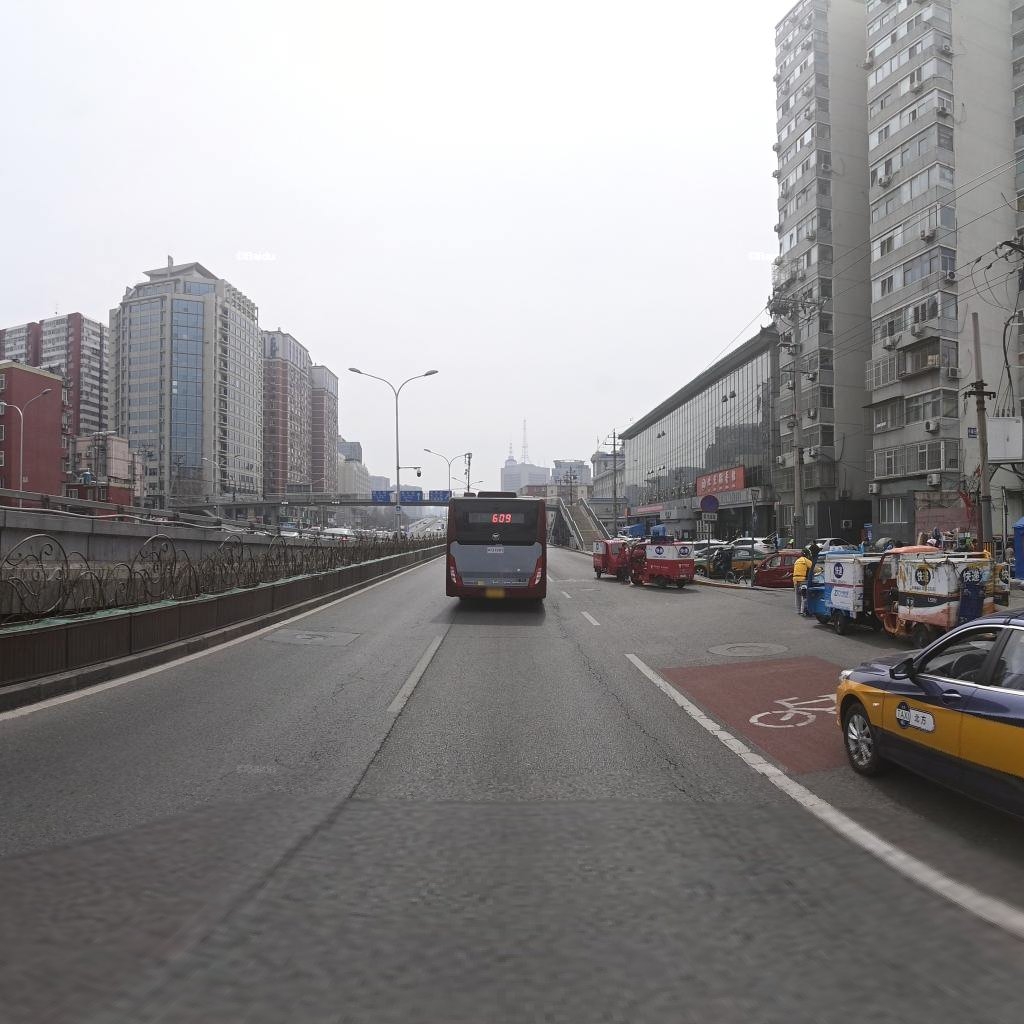
Region: Haidian
Road damage annotations: longitudinal crack, longitudinal crack, manhole cover, longitudinal crack, manhole cover